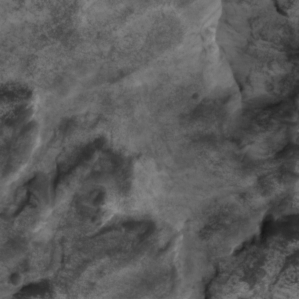
Label: non_frost